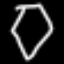
Label: diamond